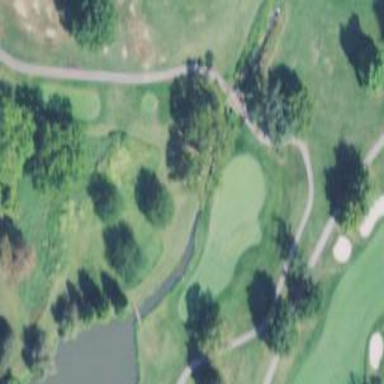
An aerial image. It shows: View of golf hole.